Question: When I was trying to bundle my program (still in development) into an exe with PyInstaller 2.1, running the Configure.py from the correct directory in the command prompt gives me a syntax error.

What is the problem? It is obviously a syntax error, but how can this be fixed?
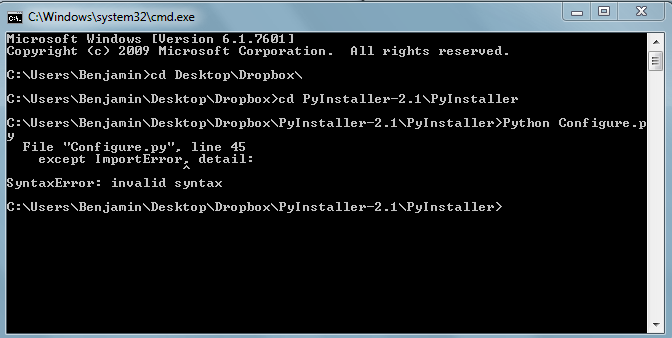
Answer: For future searchers, while @falsetru's answer is correct for addressing the syntax error, pyinstaller will not work for the asker's version of Python.
This may change in later versions of pyinstaller.
cx_freeze will work for Windows and Linux (which are the asker's requirements). I've had good luck with py2app for OSX.